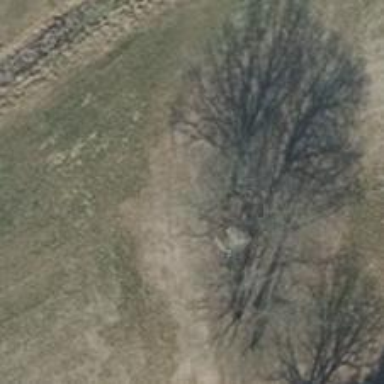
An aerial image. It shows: Deciduous broadleaved tree.